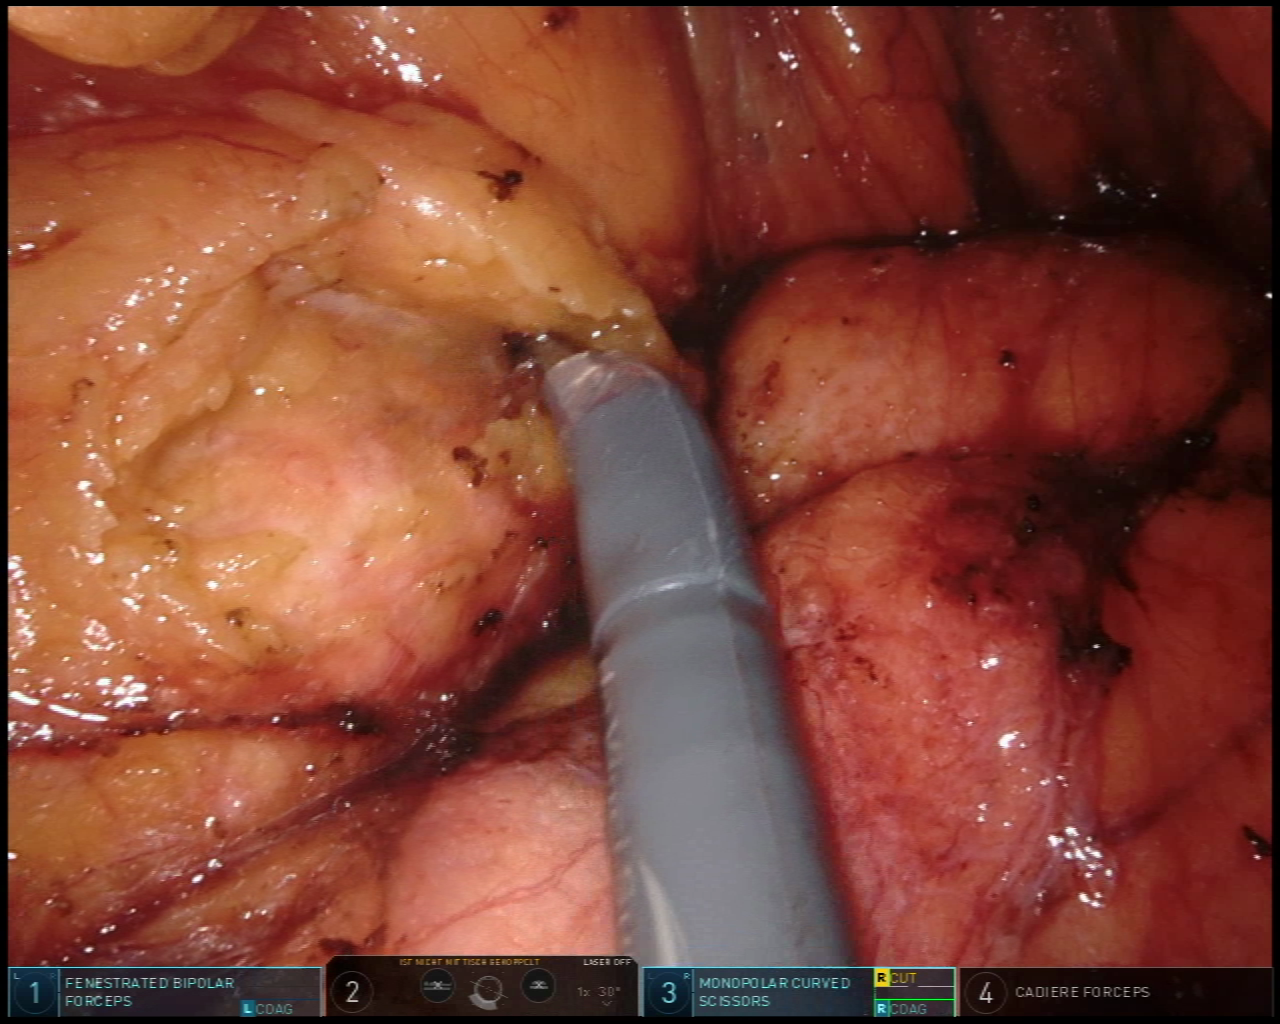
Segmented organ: pancreas
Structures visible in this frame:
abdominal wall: no
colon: no
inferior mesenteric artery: no
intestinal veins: no
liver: no
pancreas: yes
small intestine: no
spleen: no
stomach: no
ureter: no
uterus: no
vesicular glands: no